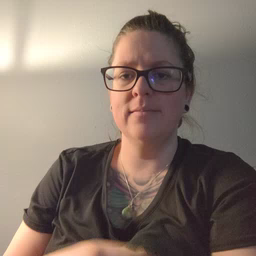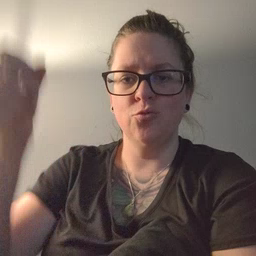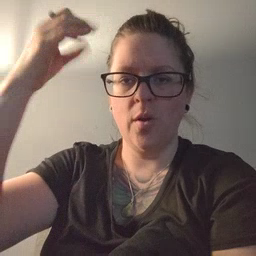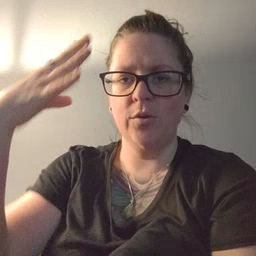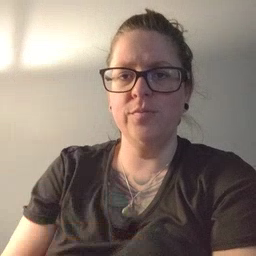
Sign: shower